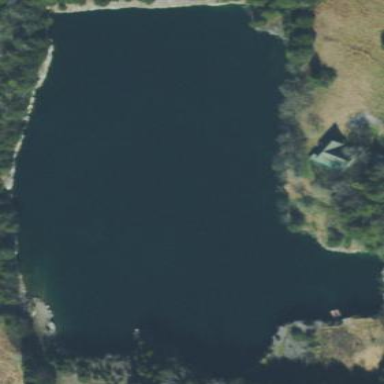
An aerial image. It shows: Lake surrounded by embankment. The area was historically used as quarry.